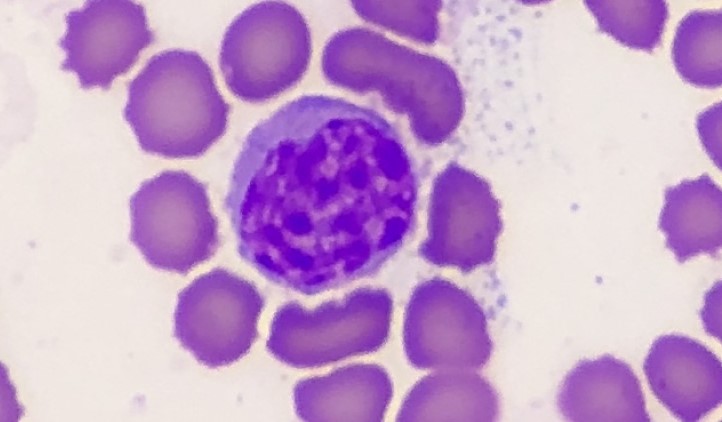
White blood cell type: Lymphocyte